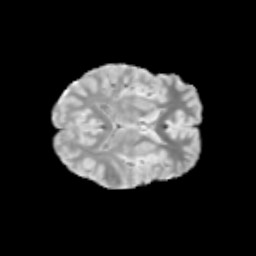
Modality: T2w
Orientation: axial
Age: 11
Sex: female
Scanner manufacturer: siemens
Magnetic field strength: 3 T
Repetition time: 3.8 s
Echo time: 0.07 s